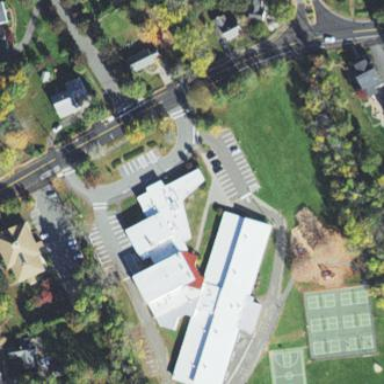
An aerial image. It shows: School building.